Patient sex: M
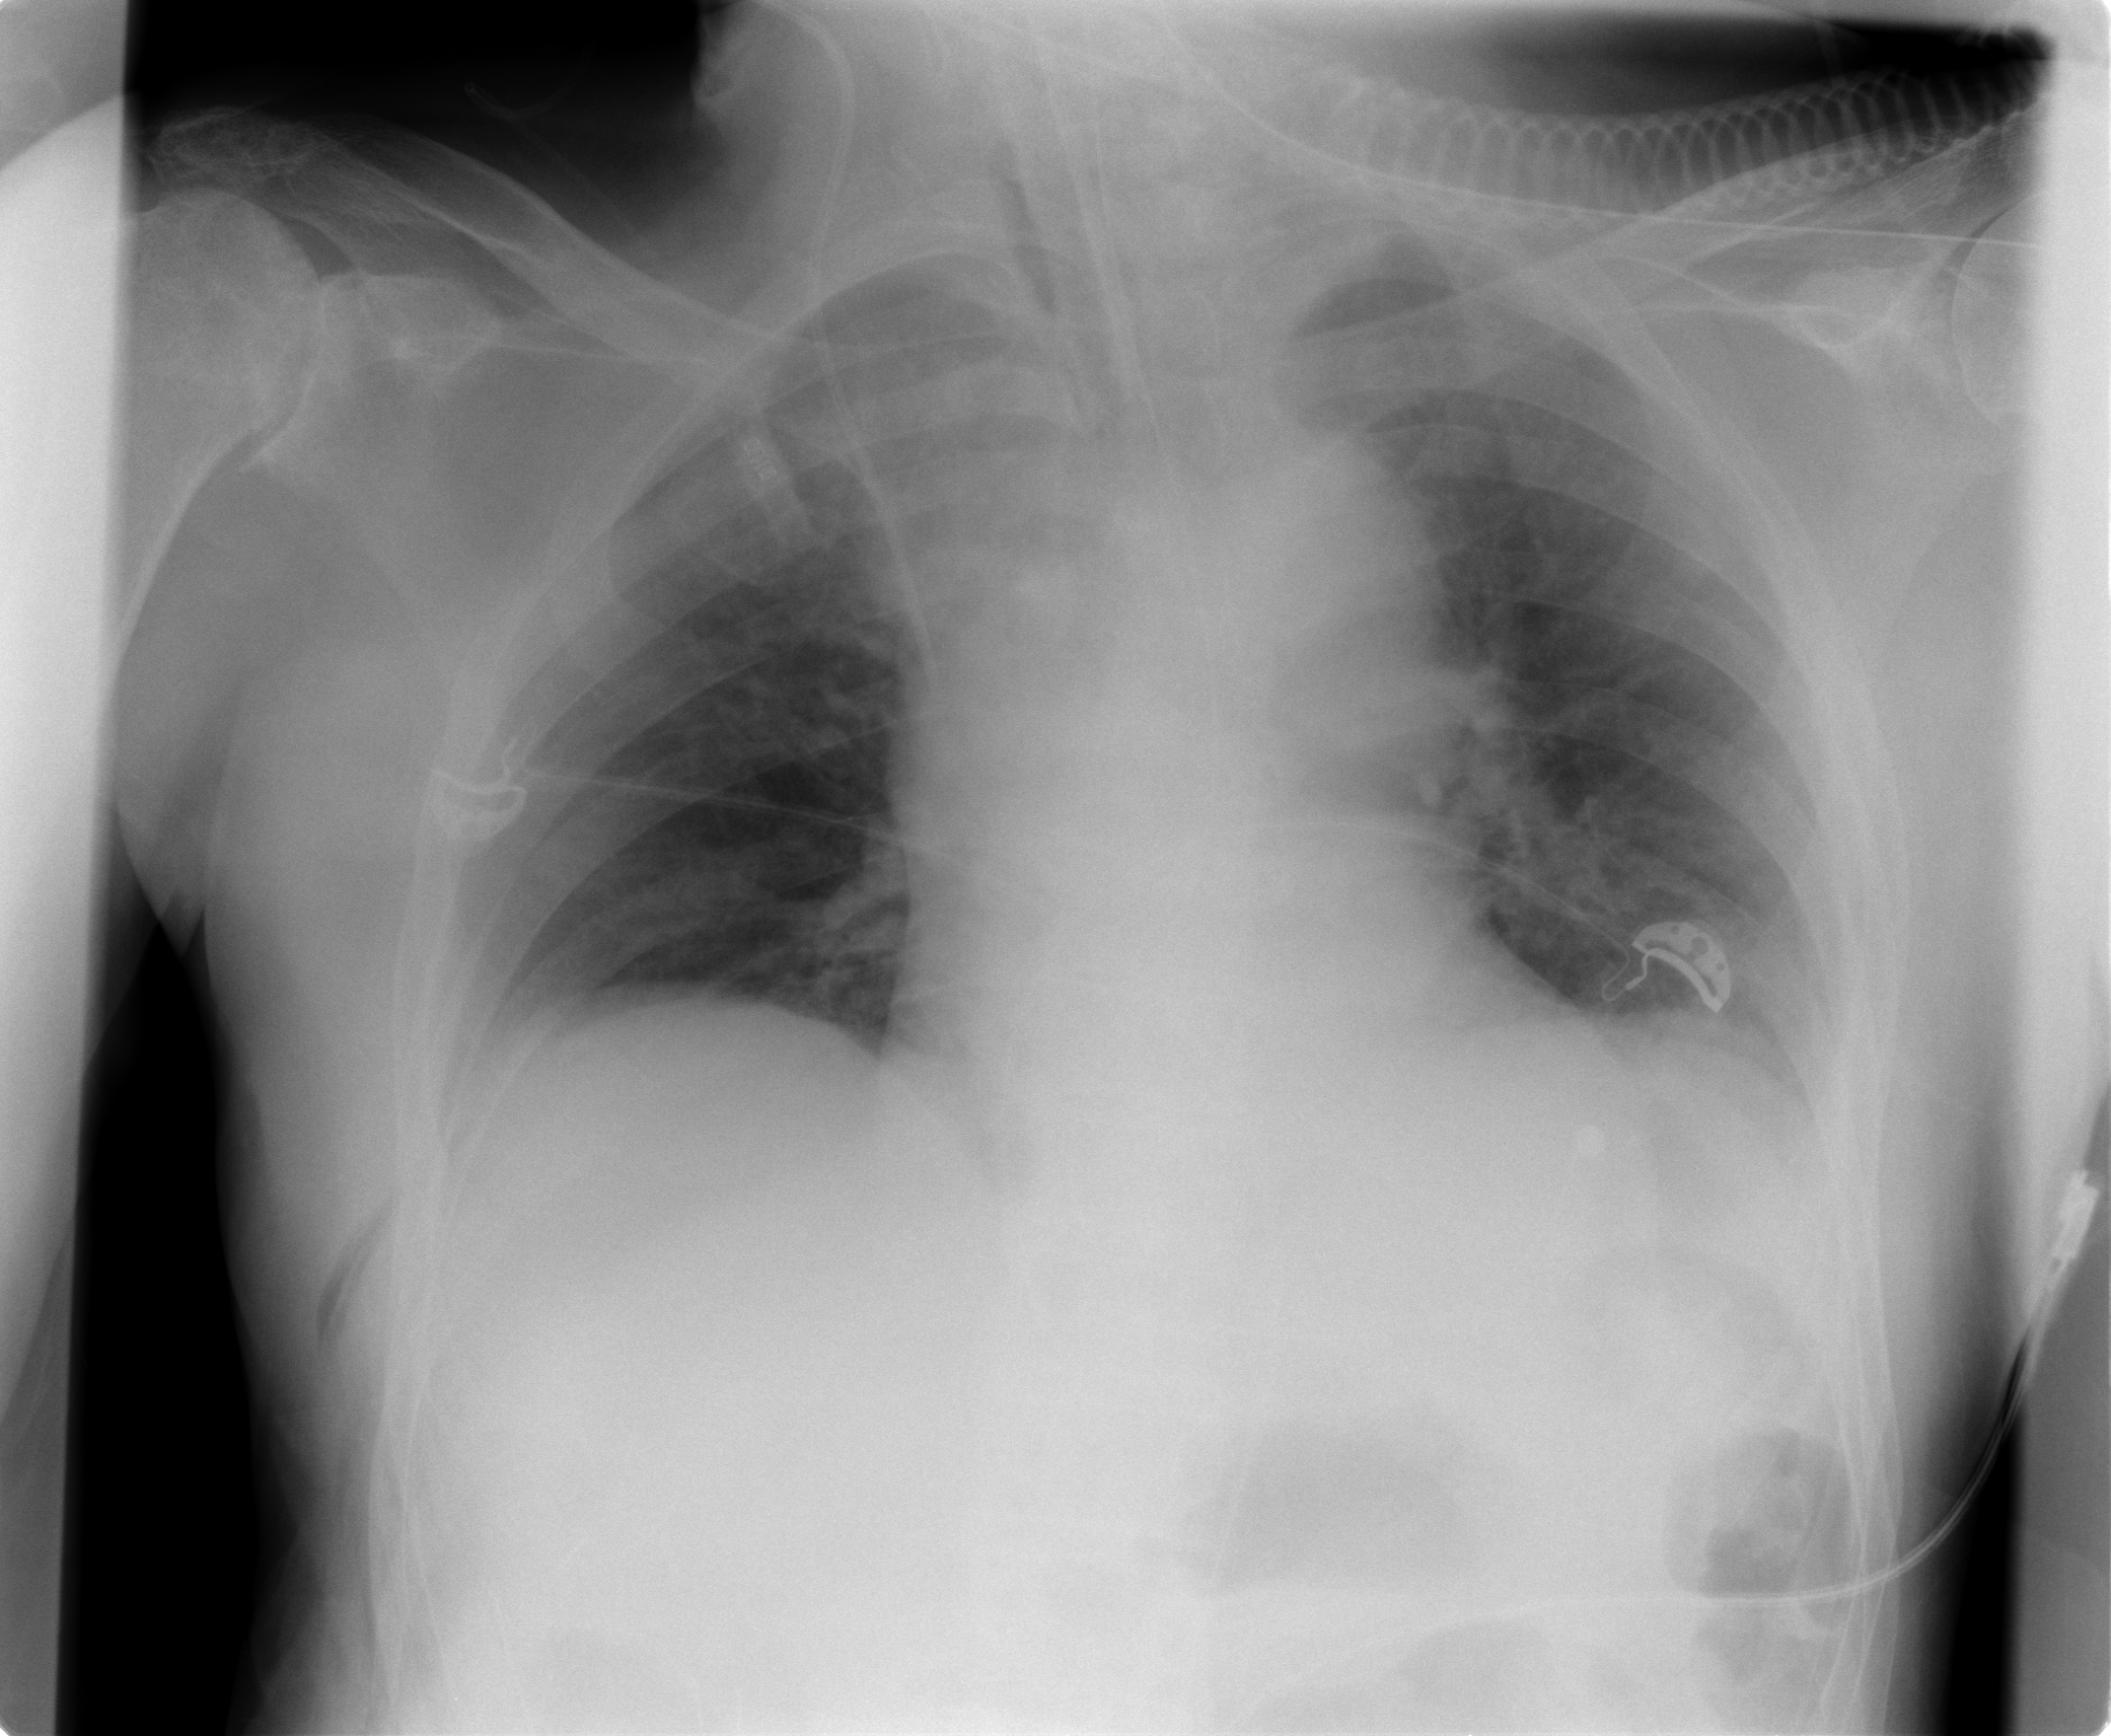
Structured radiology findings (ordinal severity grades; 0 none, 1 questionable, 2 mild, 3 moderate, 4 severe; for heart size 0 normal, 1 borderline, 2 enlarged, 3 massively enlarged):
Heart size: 0
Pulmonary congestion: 2
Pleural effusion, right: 0
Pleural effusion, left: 0
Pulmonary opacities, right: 0
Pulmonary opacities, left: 2
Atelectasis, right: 0
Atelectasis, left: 0